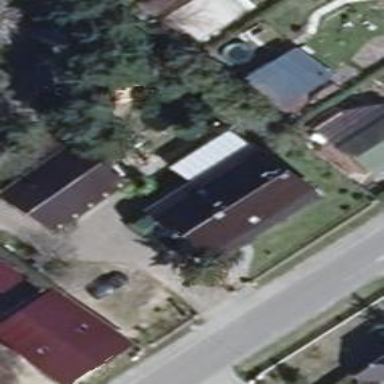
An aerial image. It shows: House with gabled roof oriented along the structure.